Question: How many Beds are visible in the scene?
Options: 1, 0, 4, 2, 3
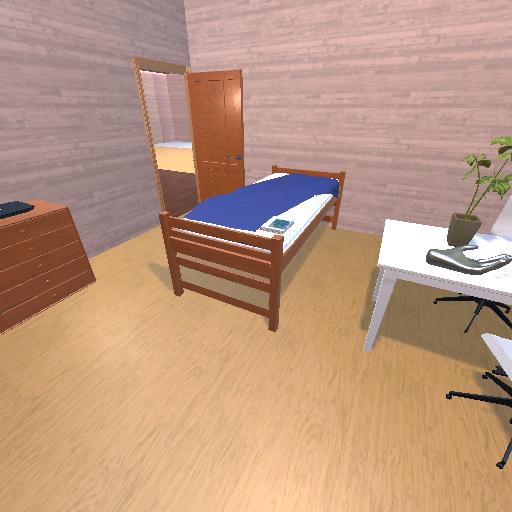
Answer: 1